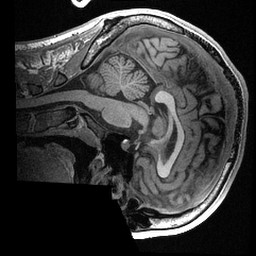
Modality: T1w
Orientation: sagittal
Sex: male
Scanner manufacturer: ge
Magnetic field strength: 3 T
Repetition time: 0.0064 s
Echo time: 0.00281 s